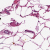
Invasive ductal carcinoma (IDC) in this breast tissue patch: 0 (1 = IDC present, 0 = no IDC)